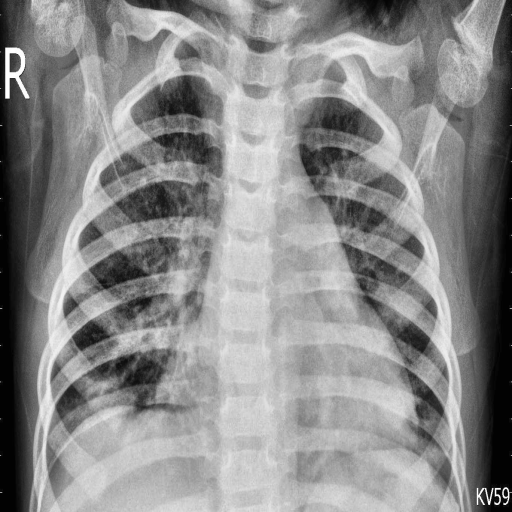
Finding: PNEUMONIA